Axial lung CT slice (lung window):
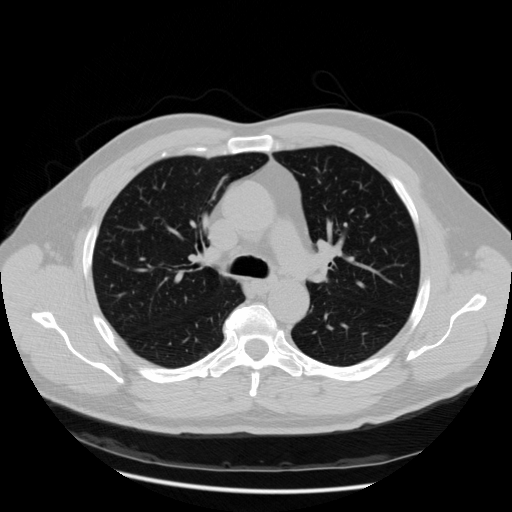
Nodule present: no